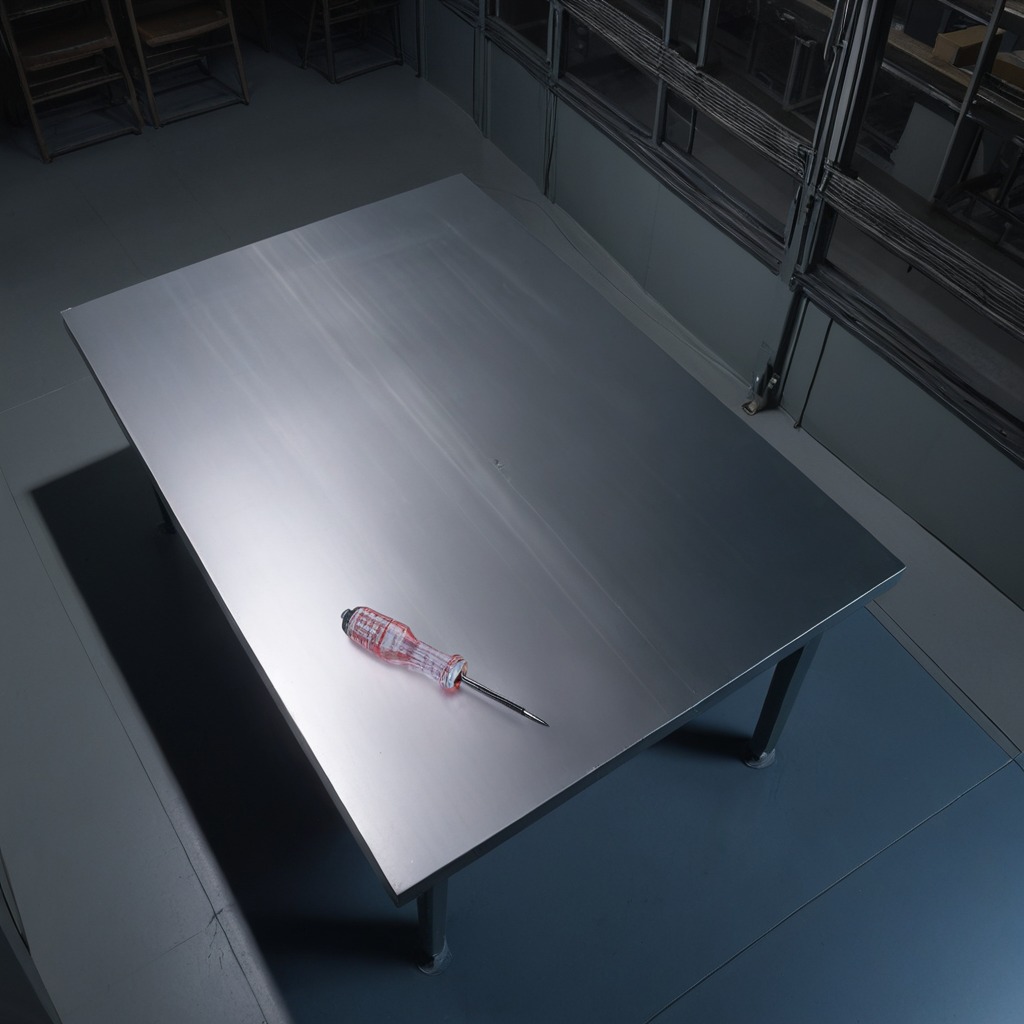
A screwdriver lies on the tabletop in the basement.